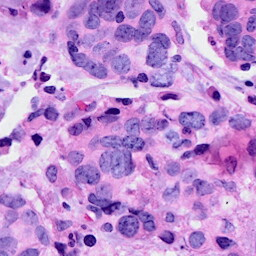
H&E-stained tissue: Breast